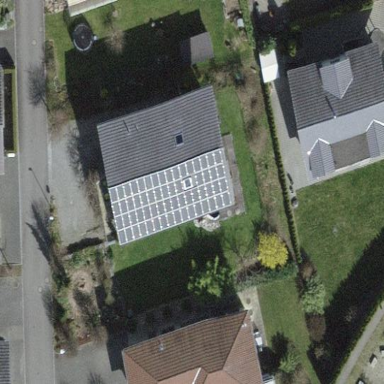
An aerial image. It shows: Solar power generator.